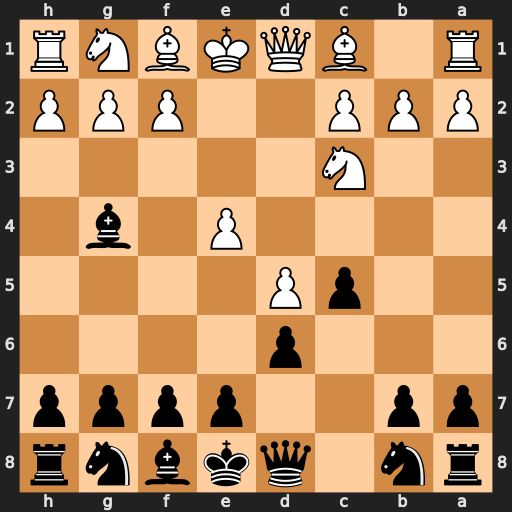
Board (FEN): rn1qkbnr/pp2pppp/3p4/2pP4/4P1b1/2N5/PPP2PPP/R1BQKBNR
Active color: b
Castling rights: KQkq
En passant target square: -
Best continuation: Bxd1 Bb5+ Nd7